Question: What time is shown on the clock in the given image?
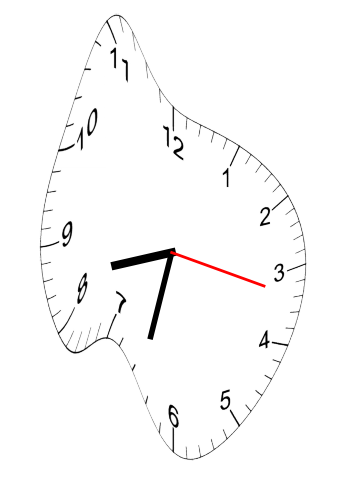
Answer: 08:32:17